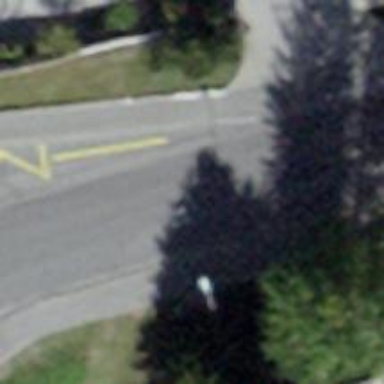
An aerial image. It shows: Unclassified road with asphalt surface. It has sidewalks on both sides.